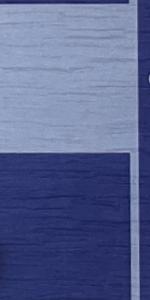
Label: Empty